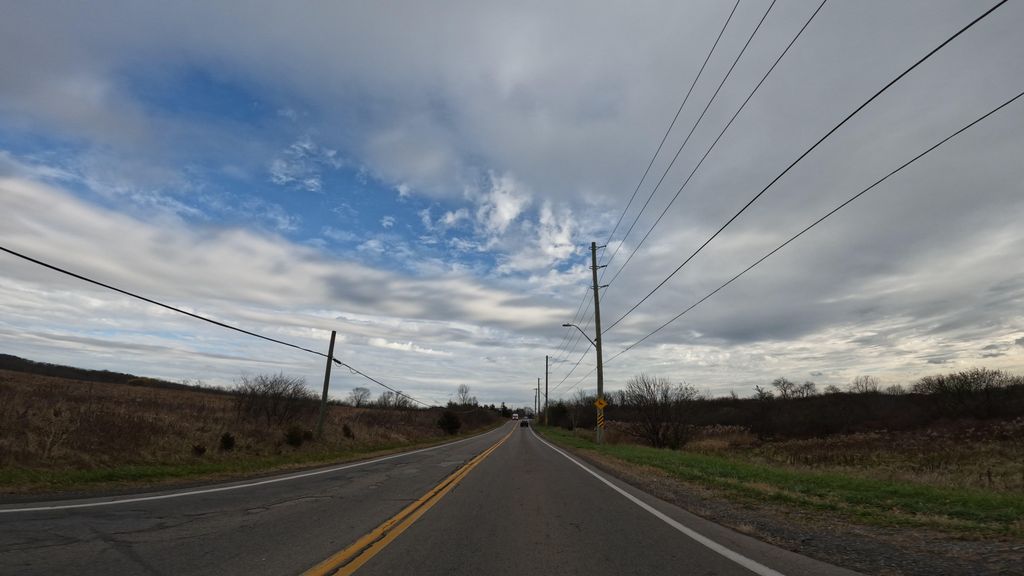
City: hamilton